Question: Somehow i managed to run two rails apps in my linode hosting, but i am not sure what i doing is correct or wrong ..?
I created virtual host for subdomain, navigated to that subdomain directory and started rails server.
Now again navigated to another directory which have another rails app and started rails server again.
So currently i have two rails running in my remote.

Is this right way of running two rails server in remote..? Sorry for being naive :(
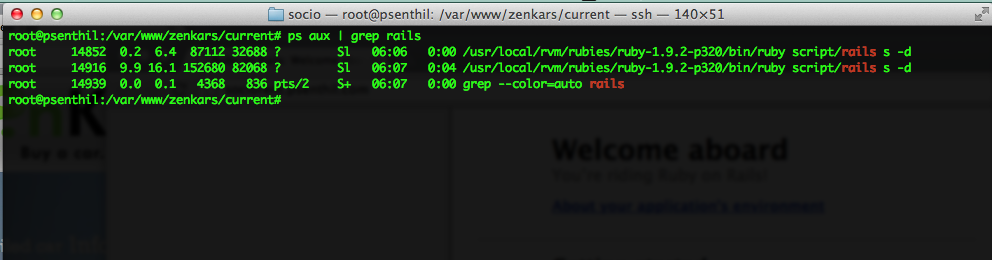
Answer: Don't do that. rails -s is only for local development, not for serving on your production site. Instead your simplest option is something like Passenger (mod_rails) - this is free and open source. So:
'''
gem install passenger
sudo passenger-install-apache2-module
'''
and follow the instructions.
Also, have a look at this linode article about how best to deploy rails:
<URL>